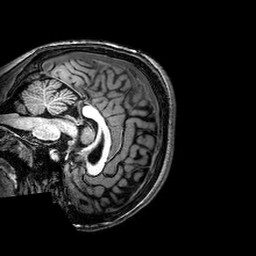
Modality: T1w
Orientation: sagittal
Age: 22
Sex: female